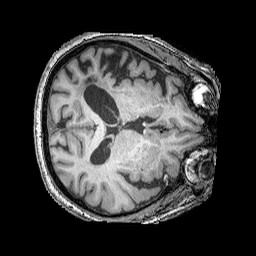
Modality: T1w
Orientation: axial
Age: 64
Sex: male
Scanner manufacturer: siemens
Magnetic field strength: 3 T
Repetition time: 2.25 s
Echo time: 0.00411 s